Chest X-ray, AP view. Patient: 24 years old, sex M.
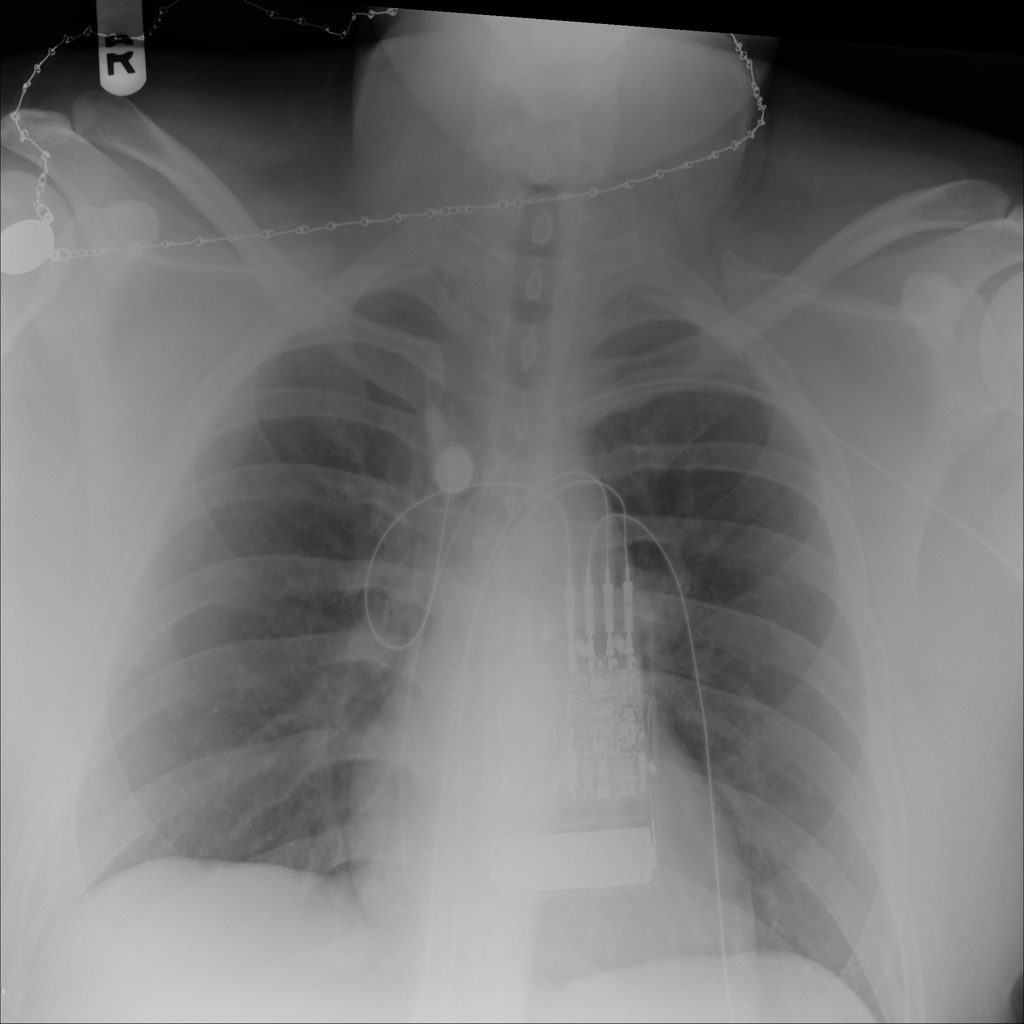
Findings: No Finding